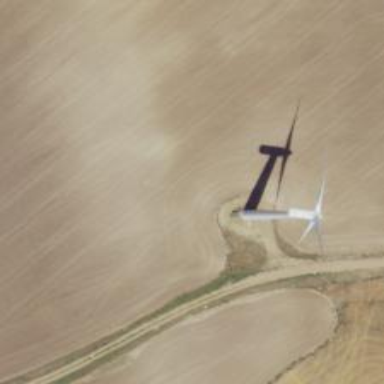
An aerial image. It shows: Wind generator with horizontal axis. The generator is wind turbine.